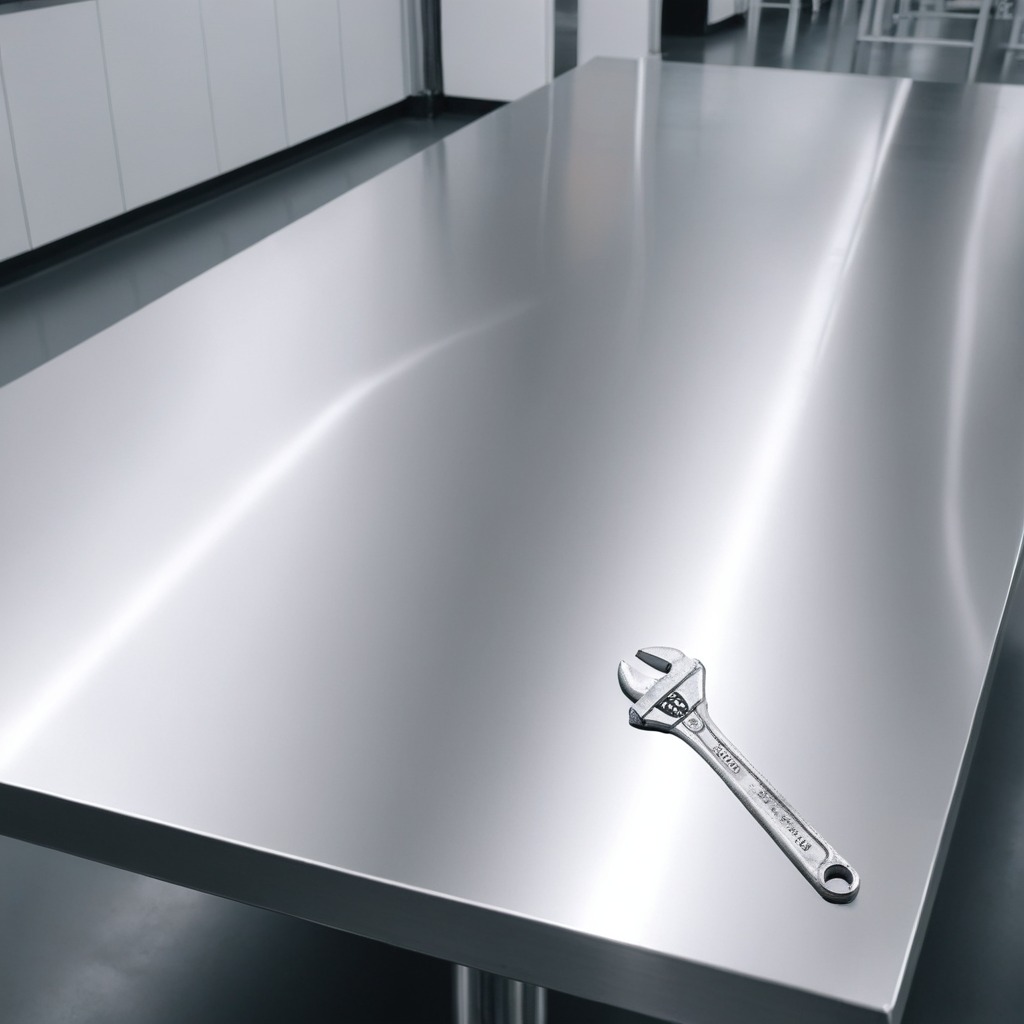
An wrench lies on the stainless steel table in a high-end prototyping lab.